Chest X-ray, PA view. Patient: 20 years old, sex M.
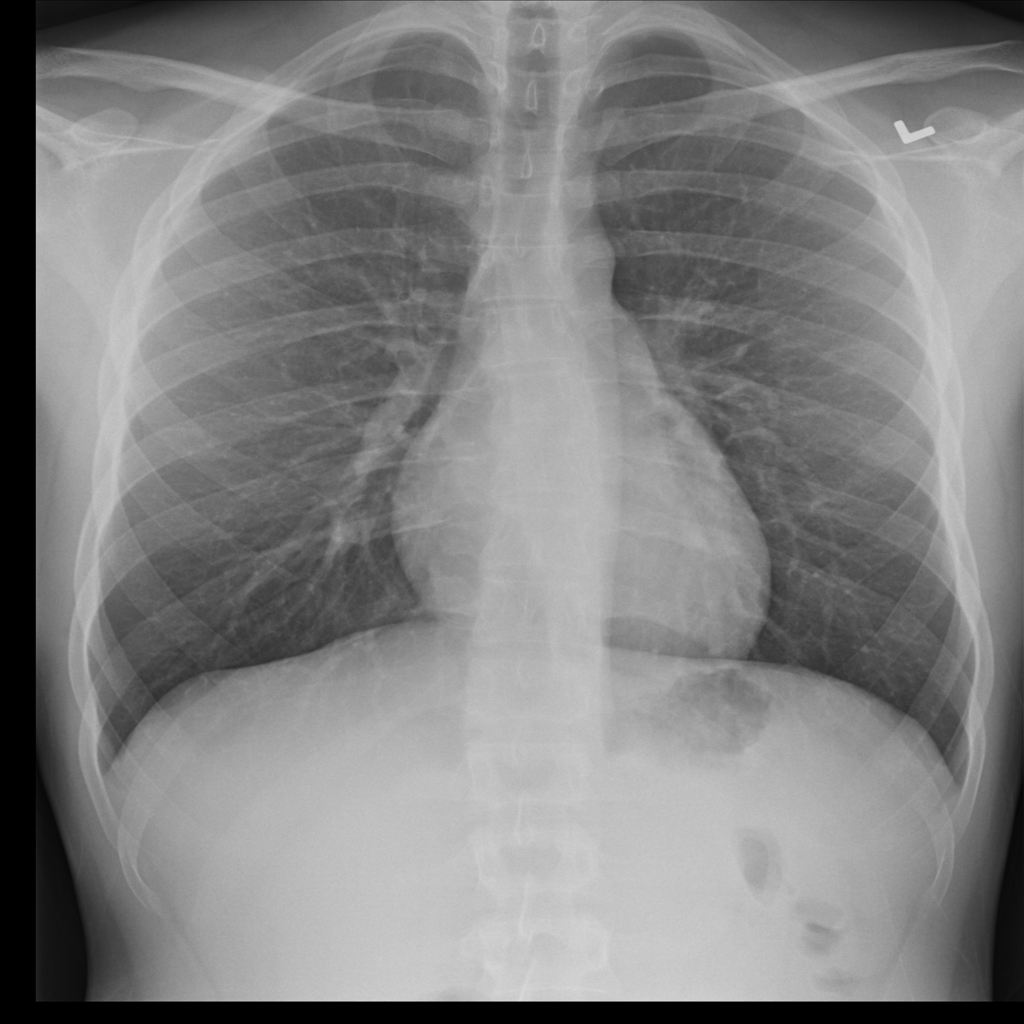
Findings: No Finding